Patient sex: F
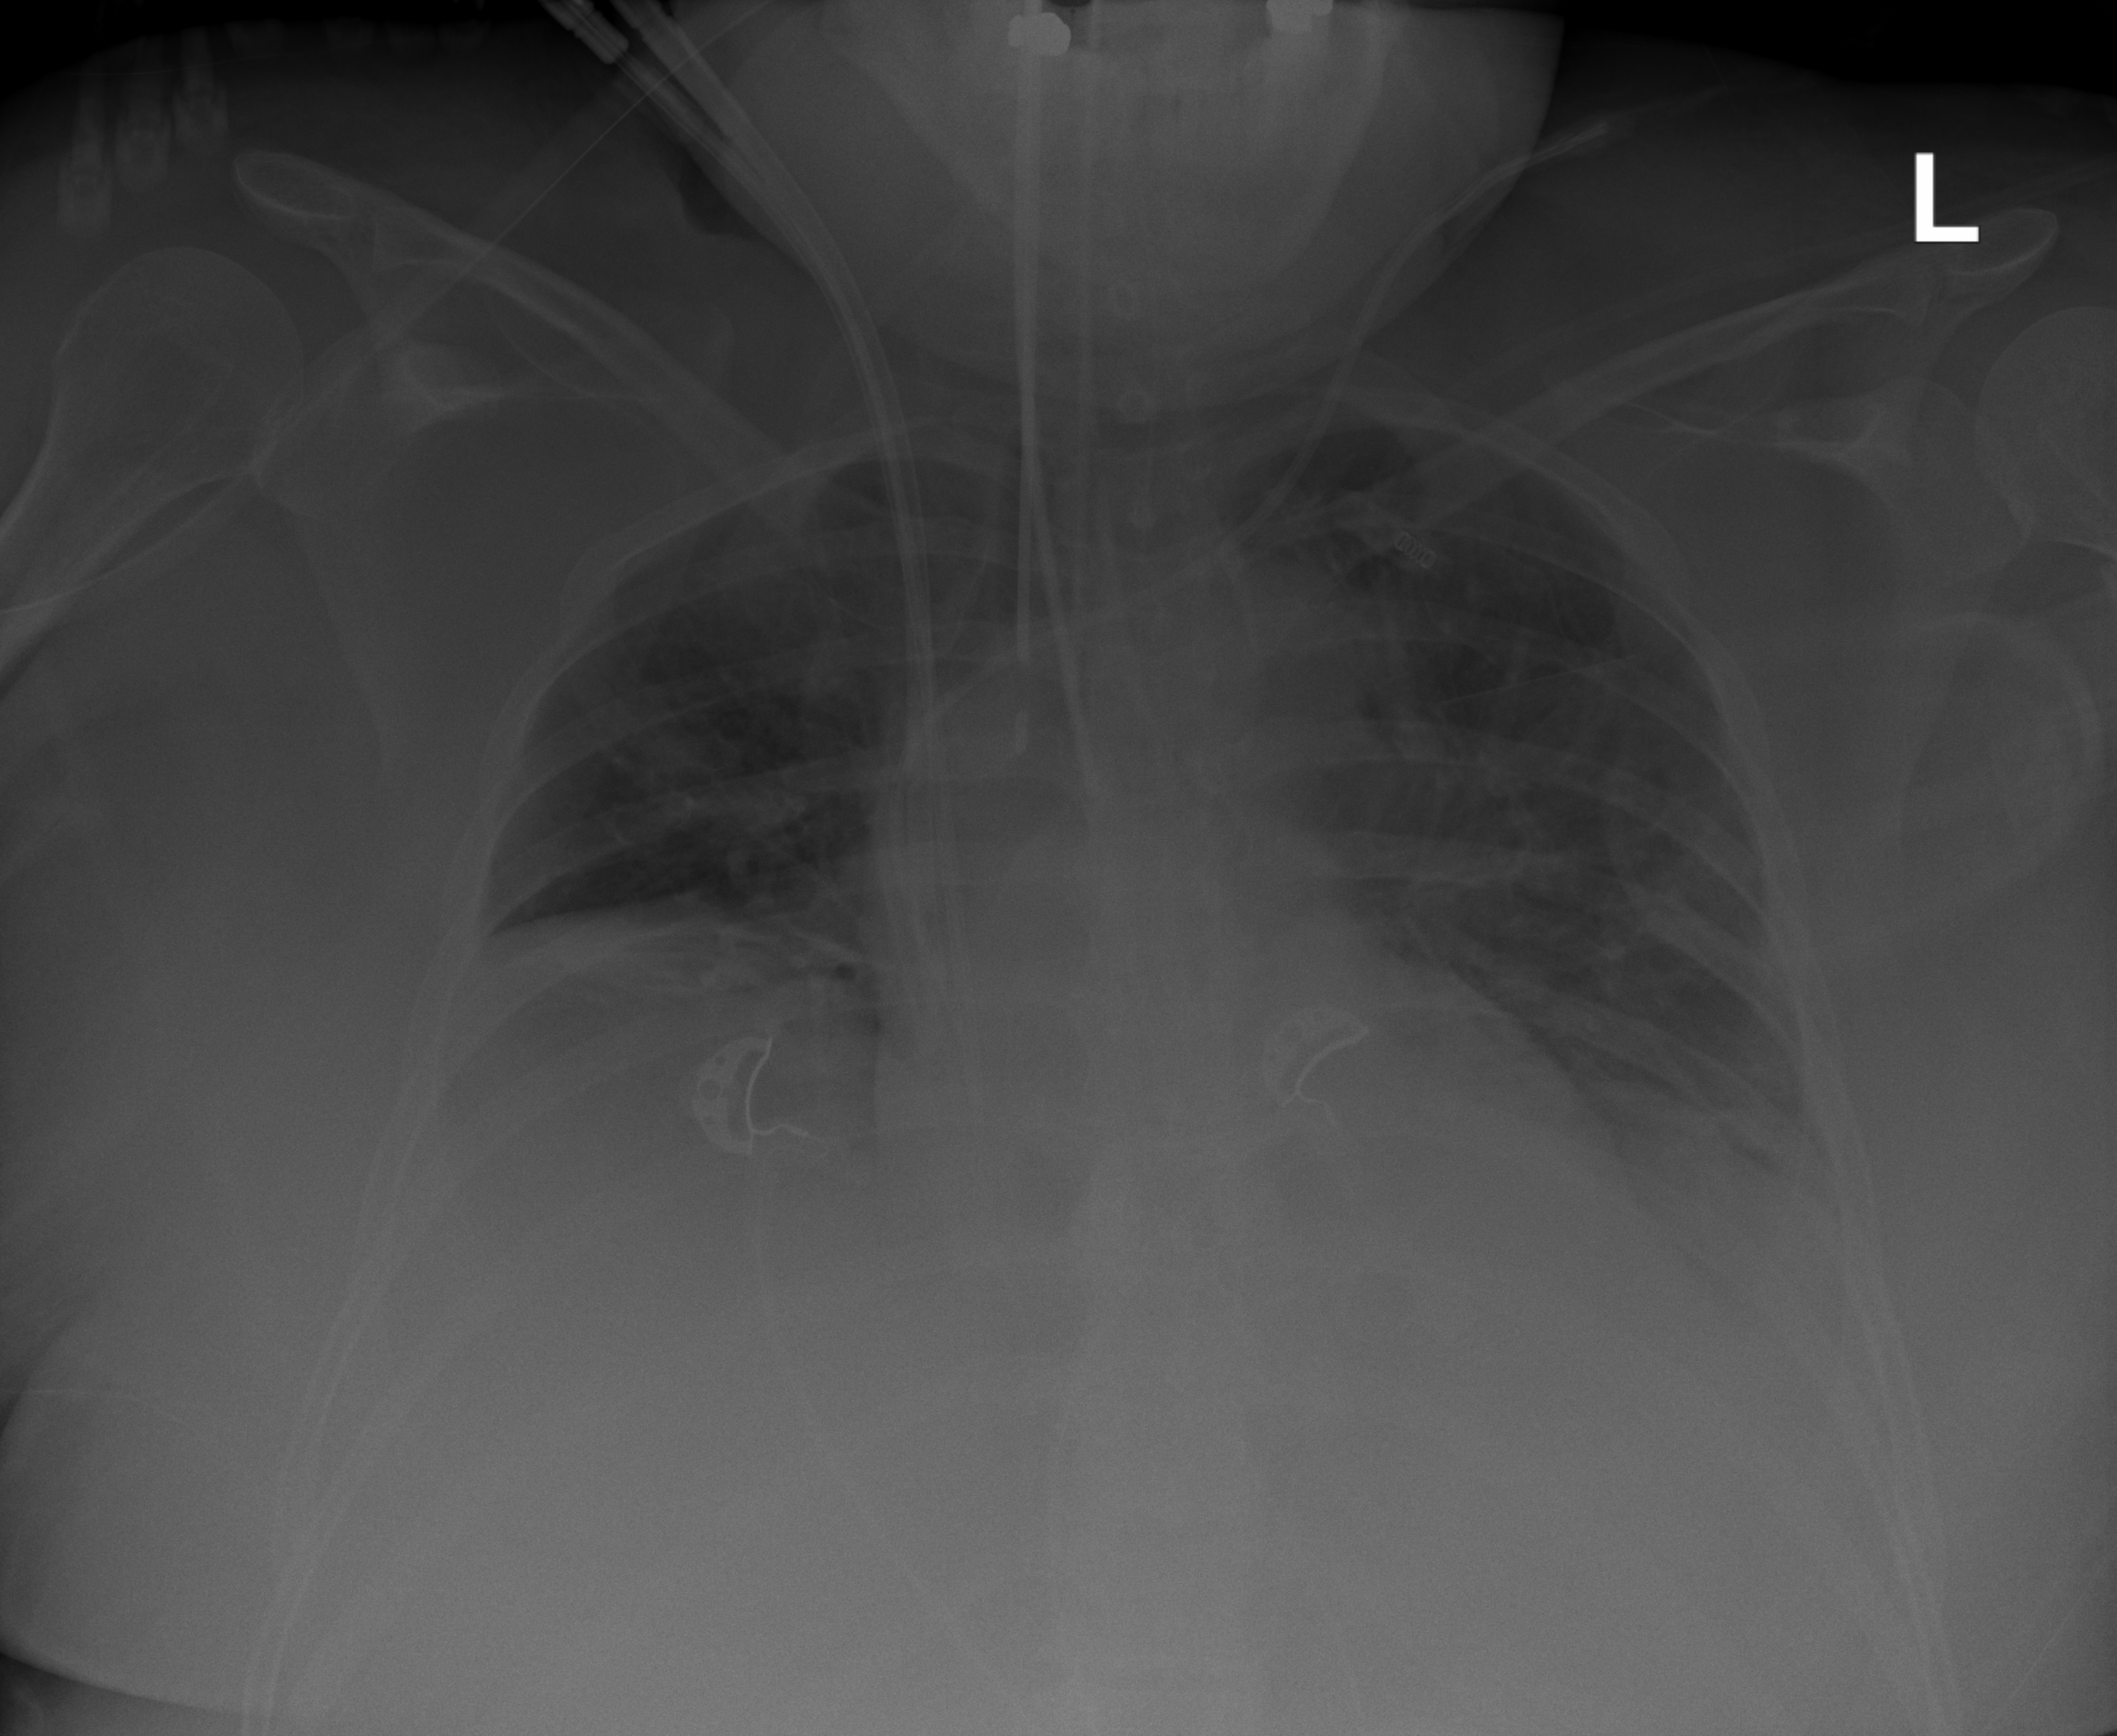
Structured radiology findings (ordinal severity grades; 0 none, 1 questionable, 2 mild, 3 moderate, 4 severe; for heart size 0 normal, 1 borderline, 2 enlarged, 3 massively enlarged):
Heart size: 2
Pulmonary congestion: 0
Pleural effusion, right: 2
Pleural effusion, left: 3
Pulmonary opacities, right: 2
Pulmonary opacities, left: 2
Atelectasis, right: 3
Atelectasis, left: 3